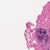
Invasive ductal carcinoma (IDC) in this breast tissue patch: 0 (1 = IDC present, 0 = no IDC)